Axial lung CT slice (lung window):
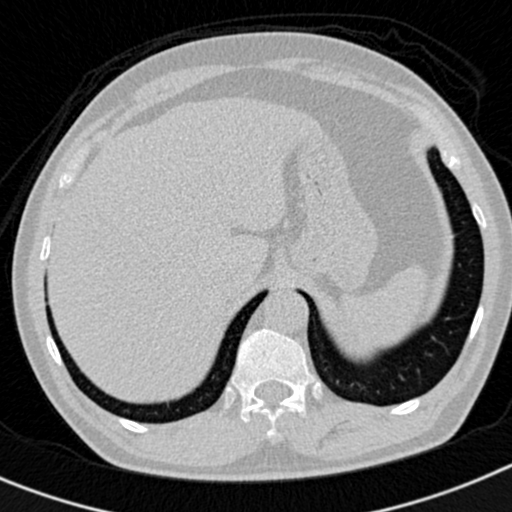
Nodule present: no